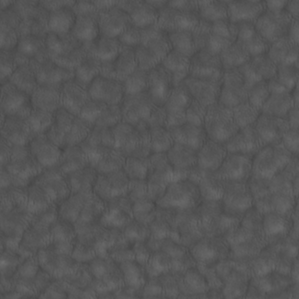
Label: non_frost